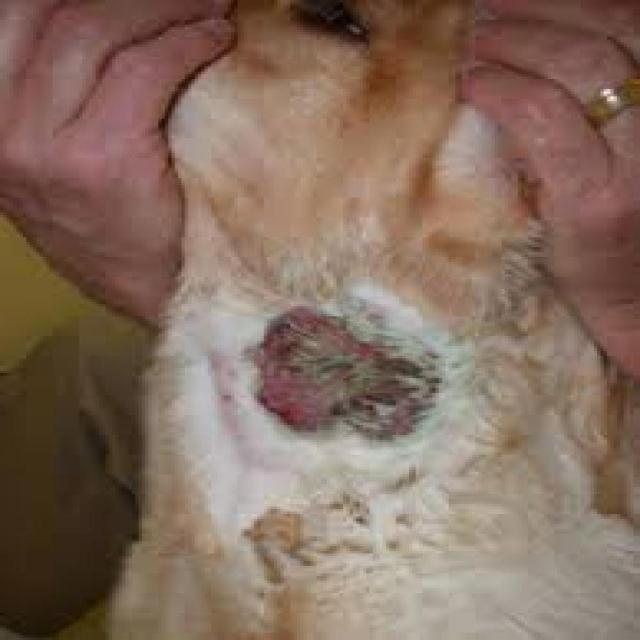
Canine dermatitis — inflammation of the skin presenting with erythema, pruritus, papules, and excoriation. May be allergic, contact, or atopic in origin.